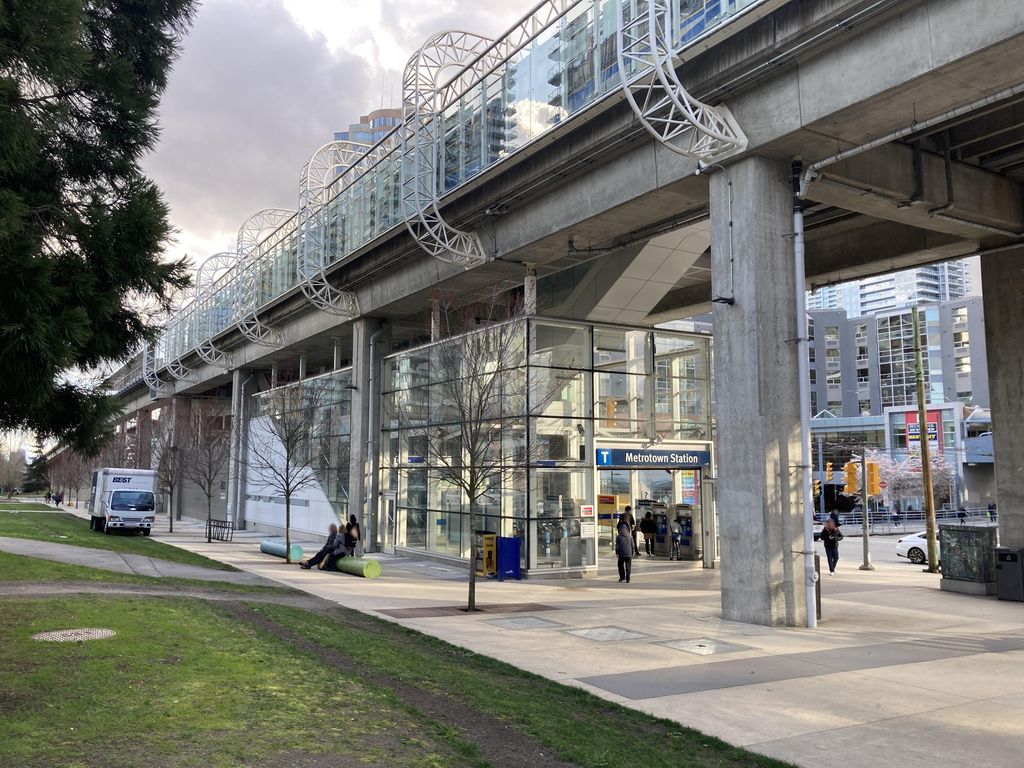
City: vancouver